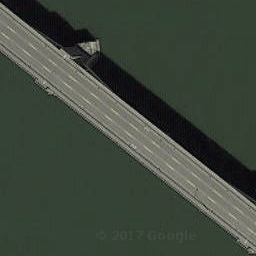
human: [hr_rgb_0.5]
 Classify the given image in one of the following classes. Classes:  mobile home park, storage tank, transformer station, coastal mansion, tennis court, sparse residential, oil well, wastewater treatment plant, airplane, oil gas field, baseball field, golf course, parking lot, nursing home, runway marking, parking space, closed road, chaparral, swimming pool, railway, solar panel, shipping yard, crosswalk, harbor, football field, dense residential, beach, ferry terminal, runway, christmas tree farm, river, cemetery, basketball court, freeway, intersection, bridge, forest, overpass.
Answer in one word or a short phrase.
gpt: bridge